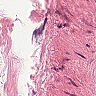
Metastatic tissue present: no